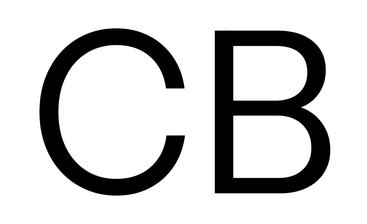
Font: InstrumentSans_Regular